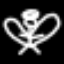
Label: angel